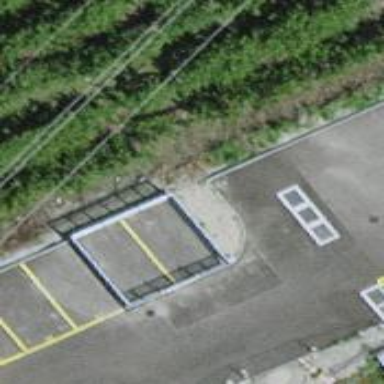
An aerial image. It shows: Waste disposal facility.